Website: crate-barrel
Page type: payment
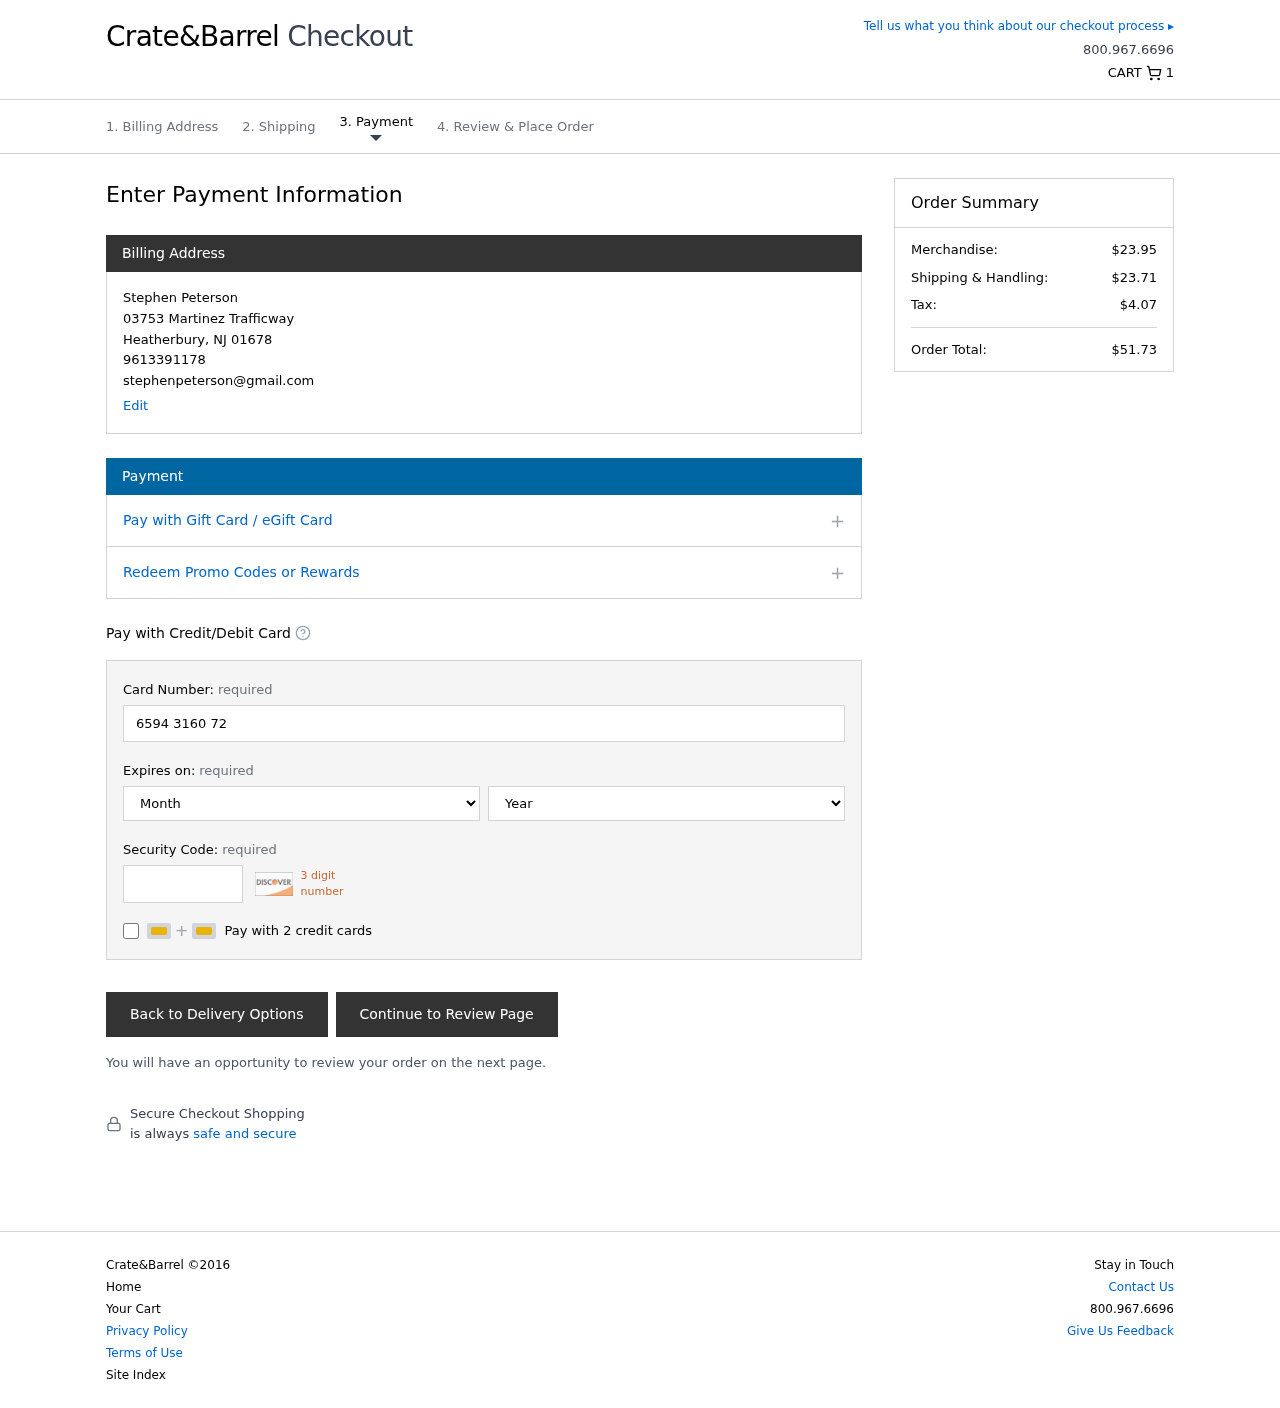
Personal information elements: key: PII_CARD_CVV
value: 568
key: PII_CARD_EXPIRY_MONTH
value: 01
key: PII_CARD_EXPIRY_YEAR
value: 27
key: PII_CARD_NUMBER
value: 6594 3160 7219 7634
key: PII_CITY
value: Heatherbury
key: PII_EMAIL
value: stephenpeterson@gmail.com
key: PII_FULLNAME
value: Stephen Peterson
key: PII_PHONE
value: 9613391178
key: PII_POSTCODE
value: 01678
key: PII_STATE_ABBR
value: NJ
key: PII_STREET
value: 03753 Martinez Trafficway
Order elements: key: ORDER_NUM_ITEMS
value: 1
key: ORDER_SUBTOTAL
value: $23.95
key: ORDER_SHIPPING_COST
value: $23.71
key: ORDER_TAX
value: $4.07
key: ORDER_TOTAL
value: $51.73